Question: I'm trying to multi column accordion but I am facing gap issues when expanding. Please see:

and JS Fiddle link 'HTML,' <URL>
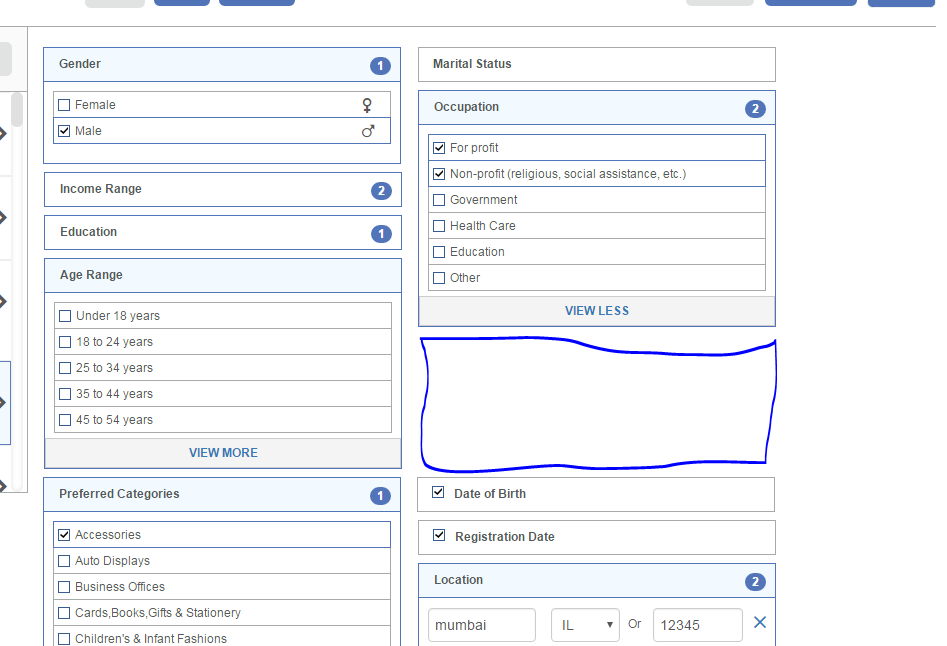
Answer: You can't do what you want if you use 'display:inline-block'
You should put your accordion in two separate columns, which you will align as you like (I used float):
'''
<div> //outer container
<div id="col1"> //left list container
<ul id="wrap">
<li class="race-class toggle-col">FP1
<div class="col11"></div>
</li>
</ul>
</div>
<div id="col2">/* your list right here */</div> //right list container
</div>
'''
And your JS can be as simple as
'''
$(document).ready(function(){
$("li > div[class^=col]").hide();
$(".toggle-col").click(function(){
$(this).find("[class^=col]").toggle();
});
});
'''
Check this <URL>